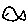
Label: fish